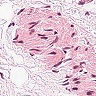
Metastatic tissue present: no